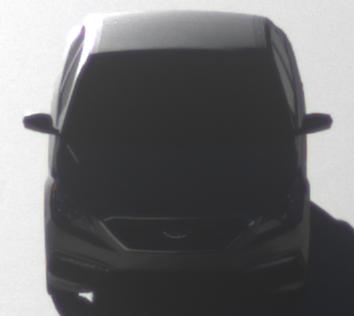
Make: Hyundai
Model: Sonata
Detailed model: Gen. 7
Model produced from: 2015
Model produced until: 2017
Doors: 4
Color: gray
Road condition: dry road
Daytime: sunrise or sunset
Contrast: high contrast